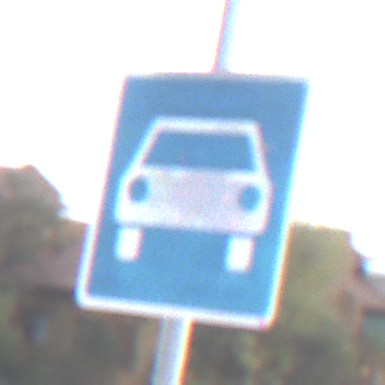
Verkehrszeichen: Kraftfahrstrasse
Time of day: SunriseSunset
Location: Outdoor (Suburban)
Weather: Clear
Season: NotSpecified
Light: Natural